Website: apple
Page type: account-dashboard
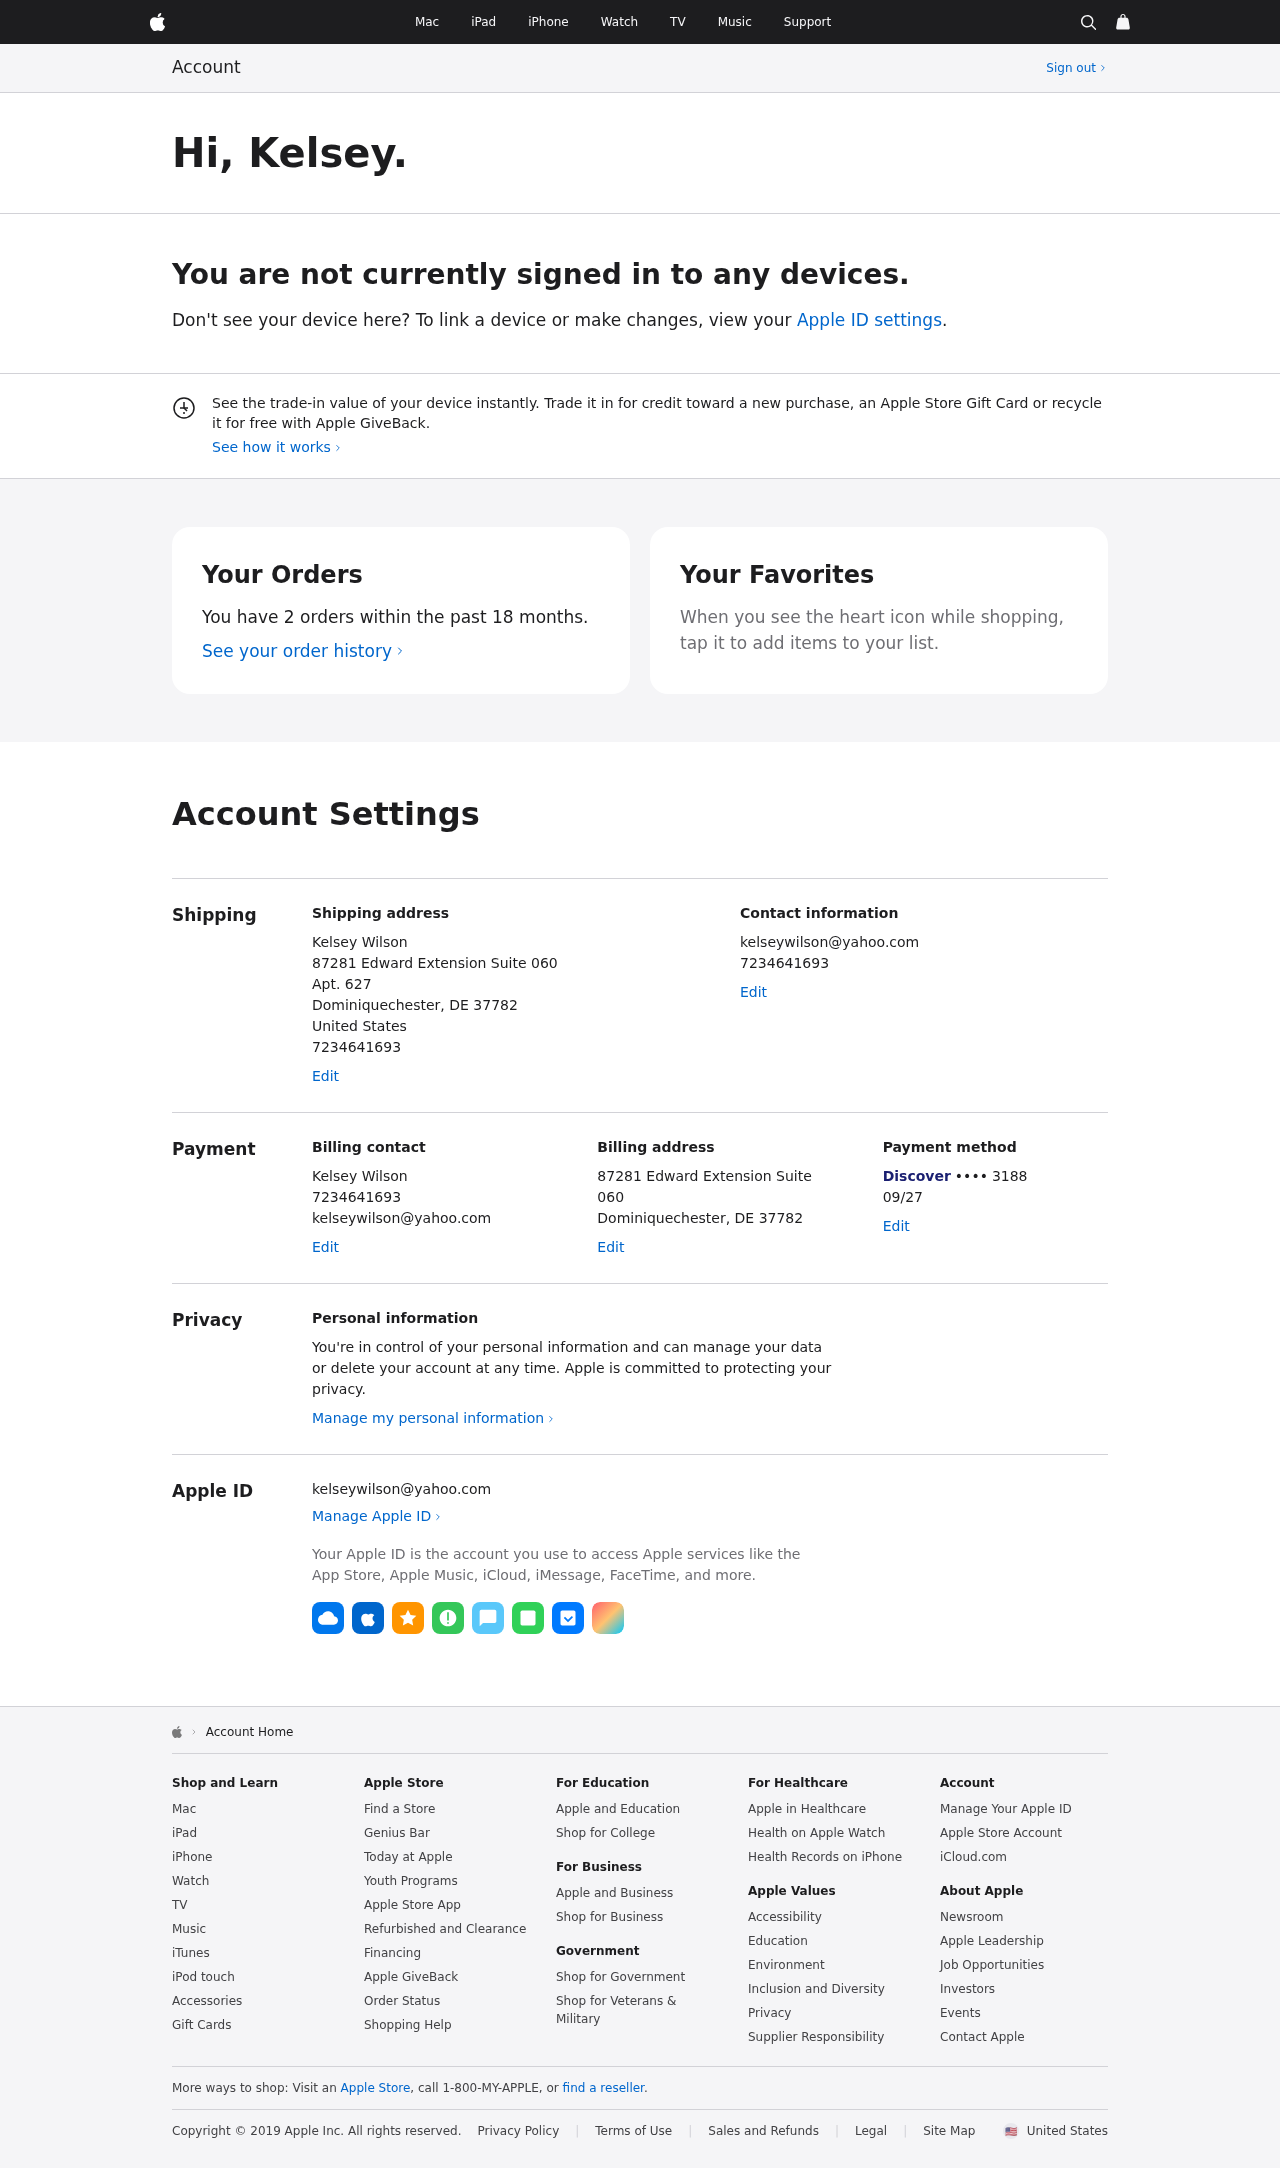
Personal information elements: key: PII_CARD_EXPIRY
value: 09/27
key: PII_CARD_LAST4
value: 3188
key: PII_CARD_TYPE
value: Discover
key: PII_CITY_STATE_ZIP
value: Dominiquechester, DE 37782
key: PII_COUNTRY
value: United States
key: PII_EMAIL
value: kelseywilson@yahoo.com
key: PII_FIRSTNAME
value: Kelsey
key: PII_FULLNAME
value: Kelsey Wilson
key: PII_PHONE
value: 7234641693
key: PII_STREET
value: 87281 Edward Extension Suite 060
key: PII_STREET2
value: Apt. 627
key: PII_PHONE2
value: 7234641693
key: PII_FULLNAME2
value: Kelsey Wilson
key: PII_PHONE3
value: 7234641693
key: PII_EMAIL2
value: kelseywilson@yahoo.com
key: PII_CITY_STATE_ZIP2
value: Dominiquechester, DE 37782
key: PII_EMAIL3
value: kelseywilson@yahoo.com